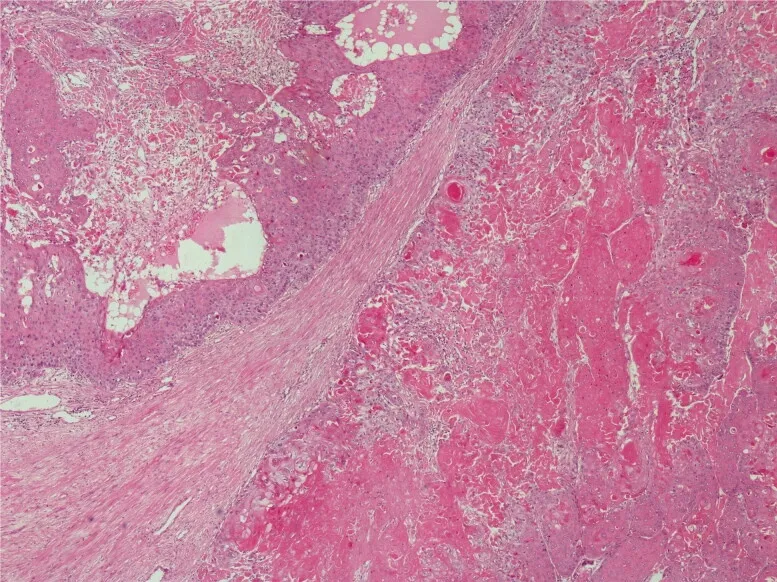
Basaloid cells with palisading in the peripheral areas of lobules are present. H&E; original magnification, x100.
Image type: pathology (h&e)